Question: I have designed the following query
'''
SELECT
v.visitid,
CASE
WHEN vd.DocType = 1 THEN 'y' ELSE 'n'
END as 'FinalReportAttached'
,CASE
WHEN vd.DocType = 13 THEN 'y' ELSE 'n'
END as 'InspectorReportAttached'
,CASE
WHEN vd.DocType = 2 THEN 'y' ELSE 'n'
END as 'Co-ordReportAttached'
FROM Visits v
INNER JOIN VisitDocs vd on vd.VisitID = v.VisitID
WHERE v.VisitID = 79118
'''

I like to show results in one row. If report is there then 'y' and if not then 'n' .
There is a one to manay relation b/w visit and visitdoc table. Visitdoc can have many different docs for one visit. I need to check if visitdoc has doctype 1,3 or 12 against each visit then say yes otherwise no.
'''
visitID |FinalReport |InspectorReport |Co-ordReport
------------------------------------------------
79118 |n |y |y
'''
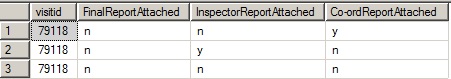
Answer: You could try this:
'''
SELECT
v.visitid,
CASE
WHEN SUM(CASE WHEN vd.DocType = 1 THEN 1 ELSE 0 END)>0 THEN 'y' ELSE 'n'
END as 'FinalReportAttached'
,CASE
WHEN SUM(CASE WHEN vd.DocType = 13 THEN 1 ELSE 0 END)>0 THEN 'y' ELSE 'n'
END as 'InspectorReportAttached'
,CASE
WHEN SUM(CASE WHEN vd.DocType = 2 THEN 1 ELSE 0 END)>0 THEN 'y' ELSE 'n'
END as 'Co-ordReportAttached'
FROM Visits v
INNER JOIN VisitDocs vd on vd.VisitID = v.VisitID
WHERE v.VisitID = 79118
GROUP BY v.VisitID
'''